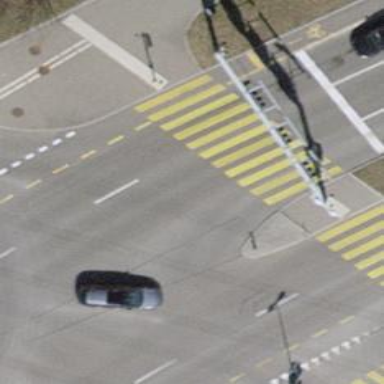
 there are traffic signals and zebra crossing."